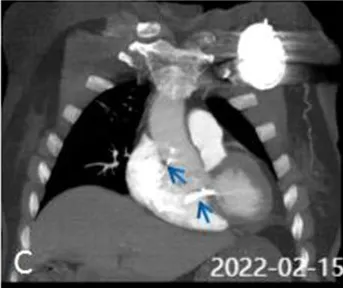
CT scan of the pulmonary artery. Show the positions of the RV and atrial leads (blue arrows) on PA view on admission.
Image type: radiology (ct)